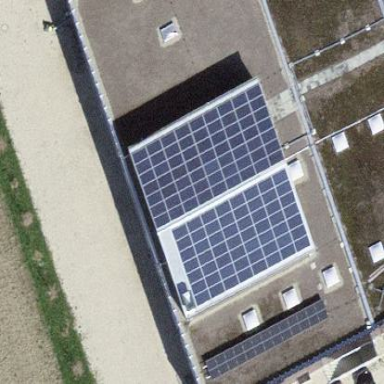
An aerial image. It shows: Solar power generator using photovoltaic method with solar photovoltaic panel types.